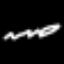
Label: squiggle